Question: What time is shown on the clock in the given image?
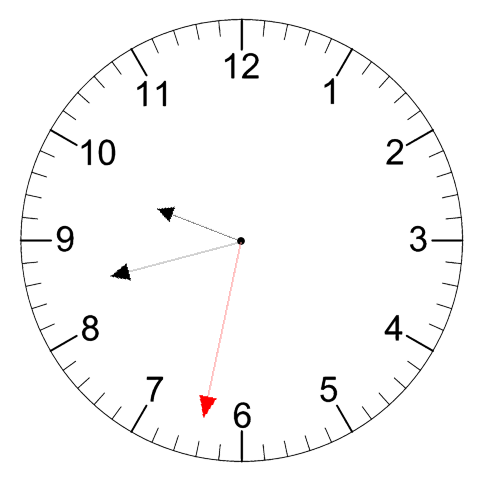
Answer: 09:42:32